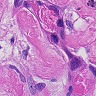
Metastatic tissue present: yes